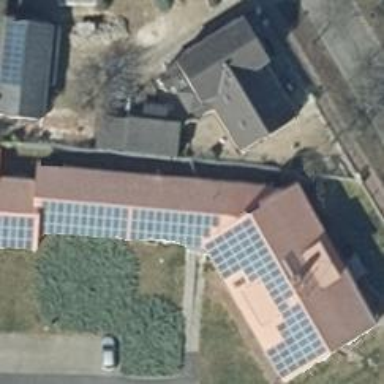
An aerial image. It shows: Solar photovoltaic panel generator producing electricity as small installation.